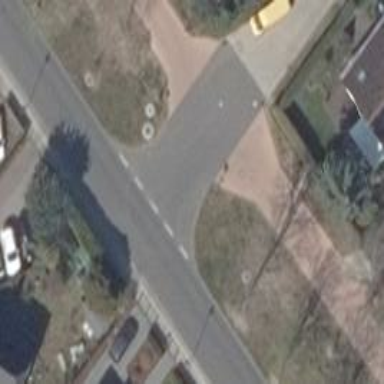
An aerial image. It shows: Road with "give way" sign.